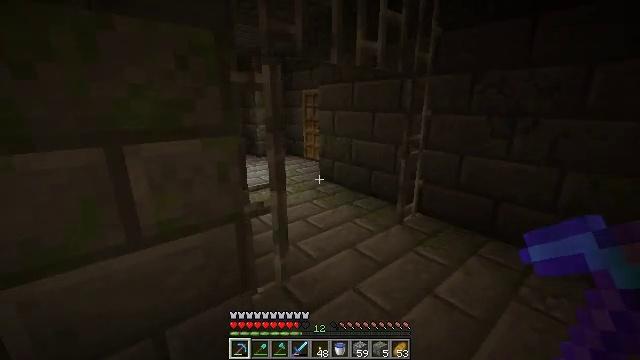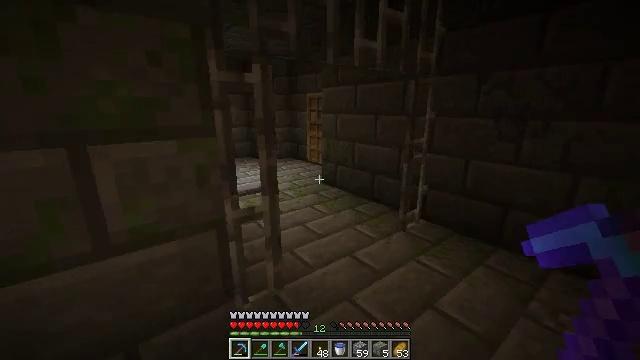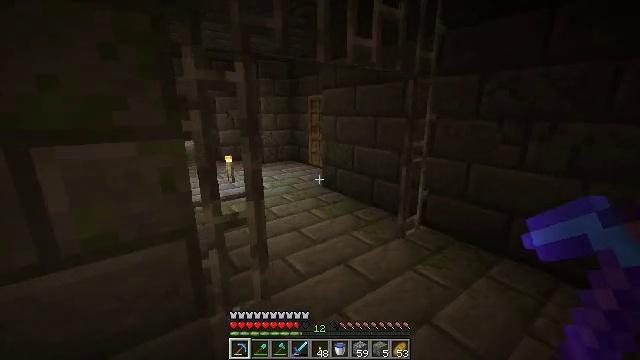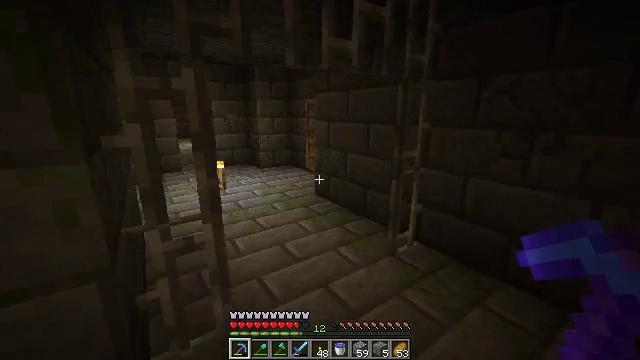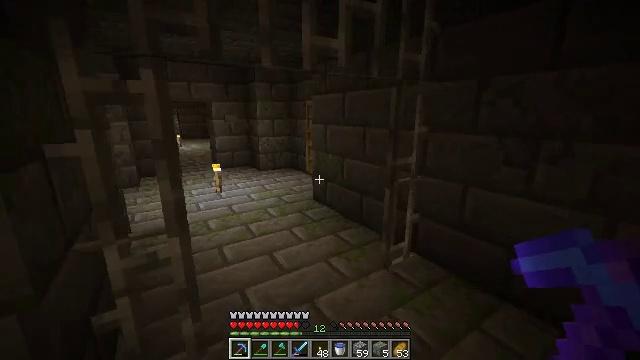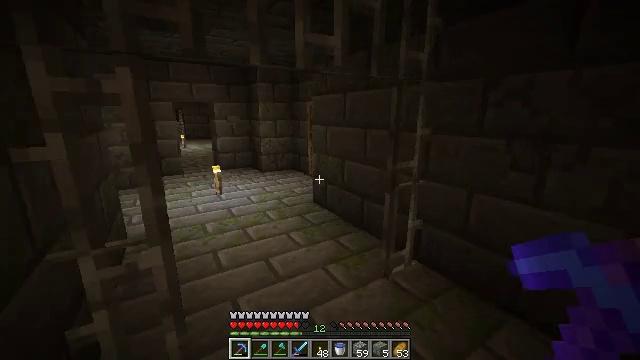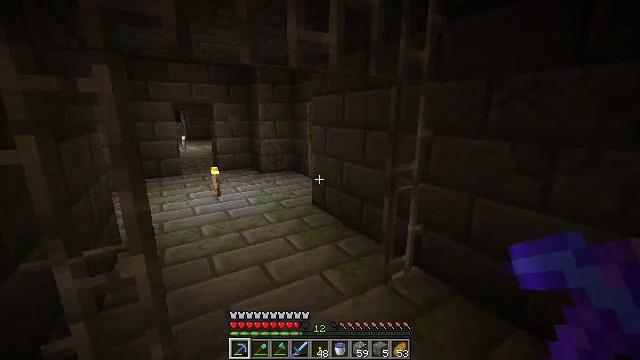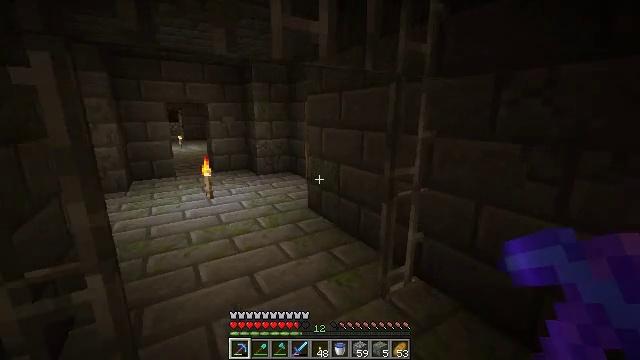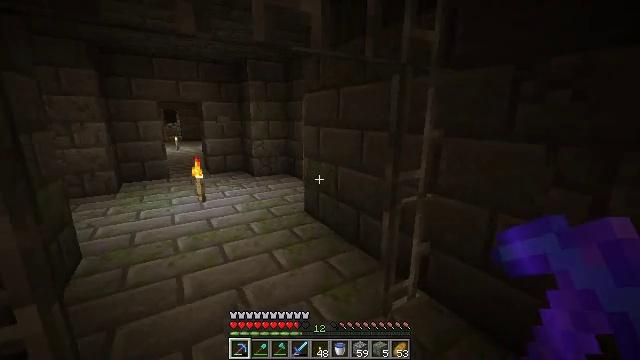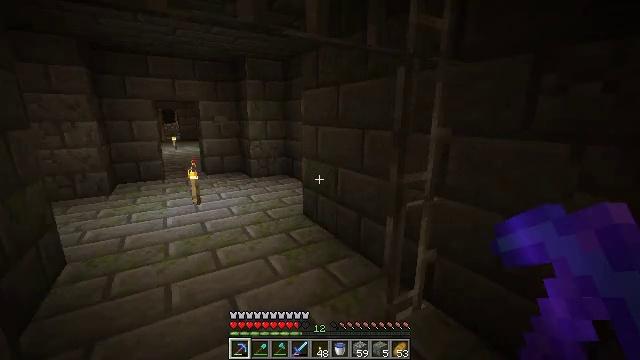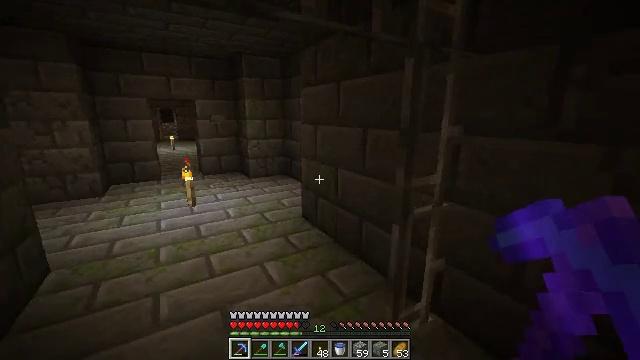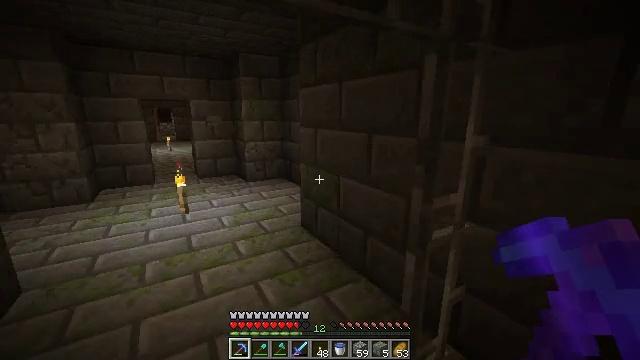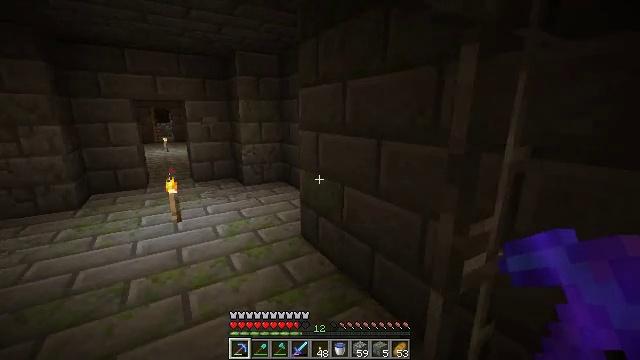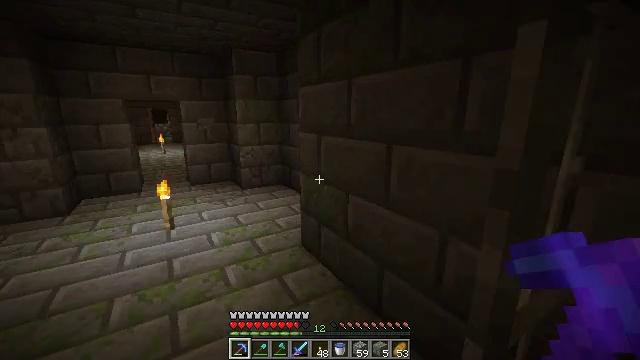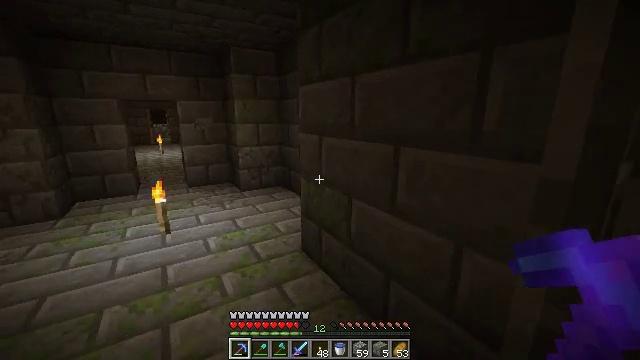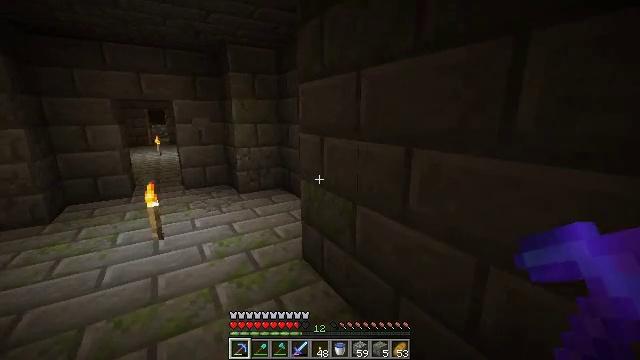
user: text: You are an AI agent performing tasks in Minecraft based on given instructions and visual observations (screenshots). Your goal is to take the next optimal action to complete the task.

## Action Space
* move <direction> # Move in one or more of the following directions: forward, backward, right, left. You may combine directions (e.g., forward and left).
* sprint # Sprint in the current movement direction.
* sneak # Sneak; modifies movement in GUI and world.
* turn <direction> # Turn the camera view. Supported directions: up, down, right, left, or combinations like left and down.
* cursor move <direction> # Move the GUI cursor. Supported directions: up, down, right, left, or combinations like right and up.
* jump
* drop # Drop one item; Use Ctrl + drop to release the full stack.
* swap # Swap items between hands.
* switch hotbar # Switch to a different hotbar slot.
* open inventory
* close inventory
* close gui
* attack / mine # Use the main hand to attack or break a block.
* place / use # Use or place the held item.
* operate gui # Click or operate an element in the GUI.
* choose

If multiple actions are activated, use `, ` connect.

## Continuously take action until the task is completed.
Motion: motion action
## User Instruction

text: Smash the iron door for recycling.
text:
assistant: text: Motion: move forward and move right, turn left
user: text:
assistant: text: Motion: move forward and move right, turn left
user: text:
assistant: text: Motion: move forward and move right, turn left
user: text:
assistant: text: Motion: move forward and move right, turn left
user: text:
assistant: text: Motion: move forward, turn left
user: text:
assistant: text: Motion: move forward
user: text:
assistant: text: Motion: move forward
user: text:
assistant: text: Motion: move forward
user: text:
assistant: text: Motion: move forward
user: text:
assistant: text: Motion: move forward
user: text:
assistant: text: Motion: move forward
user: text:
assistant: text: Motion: move forward
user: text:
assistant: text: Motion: move forward
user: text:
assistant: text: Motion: move forward
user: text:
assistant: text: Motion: move forward
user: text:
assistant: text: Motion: move forward and move left
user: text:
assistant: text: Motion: move forward and move left
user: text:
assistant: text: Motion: move forward and move left
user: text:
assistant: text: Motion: move forward and move left
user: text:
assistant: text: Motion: move forward and move left
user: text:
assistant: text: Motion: move forward and move left, turn right
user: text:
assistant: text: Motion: move forward and move left, turn right
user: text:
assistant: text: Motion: move forward and move left, turn right
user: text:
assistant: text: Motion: move forward and move left, turn right and down
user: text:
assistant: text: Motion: move forward and move left, turn right
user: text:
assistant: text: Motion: move forward and move left, turn right
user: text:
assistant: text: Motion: move forward and move left, turn right
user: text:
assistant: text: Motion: move forward and move left, turn right and up
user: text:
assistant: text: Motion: move forward and move left, turn right
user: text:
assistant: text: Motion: move forward and move left, turn right